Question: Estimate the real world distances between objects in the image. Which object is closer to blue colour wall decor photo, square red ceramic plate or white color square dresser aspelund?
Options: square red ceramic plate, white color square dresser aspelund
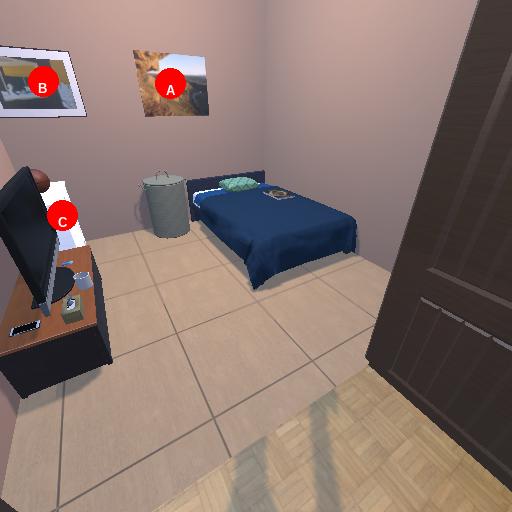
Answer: square red ceramic plate